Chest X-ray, AP view. Patient: 22 years old, sex F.
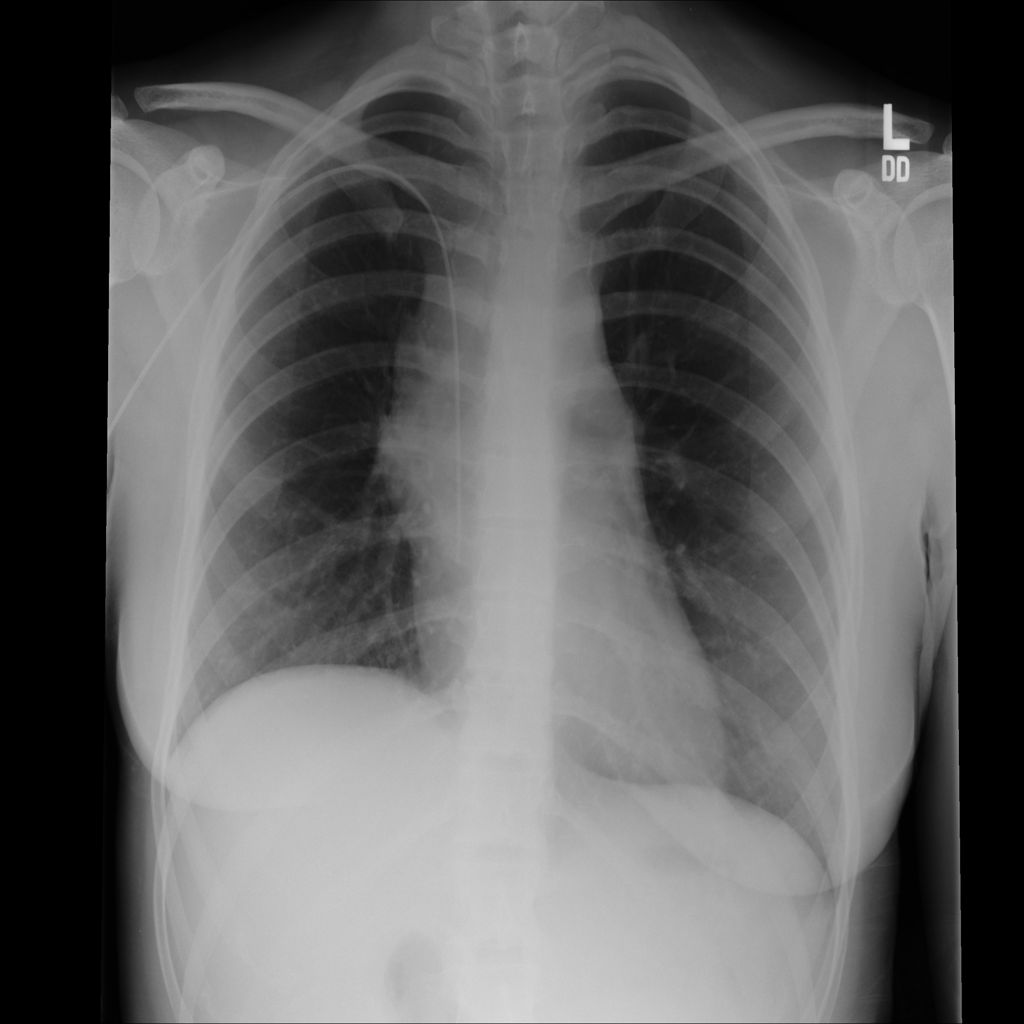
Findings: No Finding